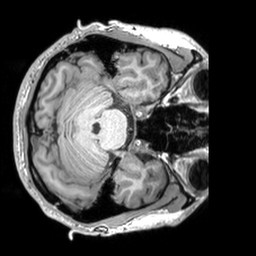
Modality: T1w
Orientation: axial
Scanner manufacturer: siemens
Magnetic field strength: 3 T
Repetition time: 2.53 s
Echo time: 0.00298 s